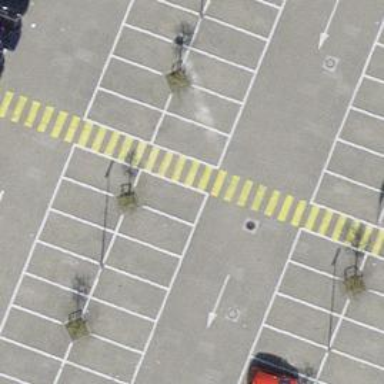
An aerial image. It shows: Uncontrolled zebra crossing on the road.